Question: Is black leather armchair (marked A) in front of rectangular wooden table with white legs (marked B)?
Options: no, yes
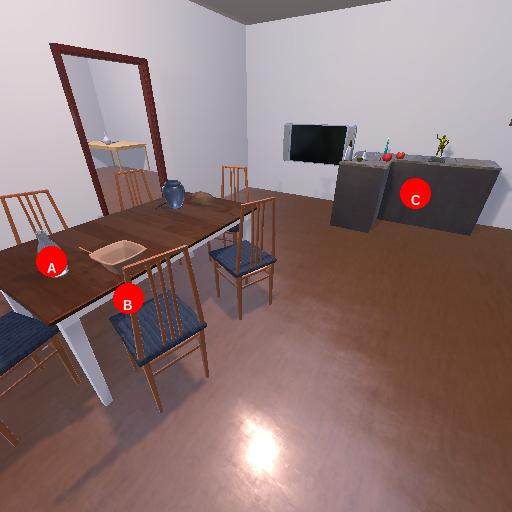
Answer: no